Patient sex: M
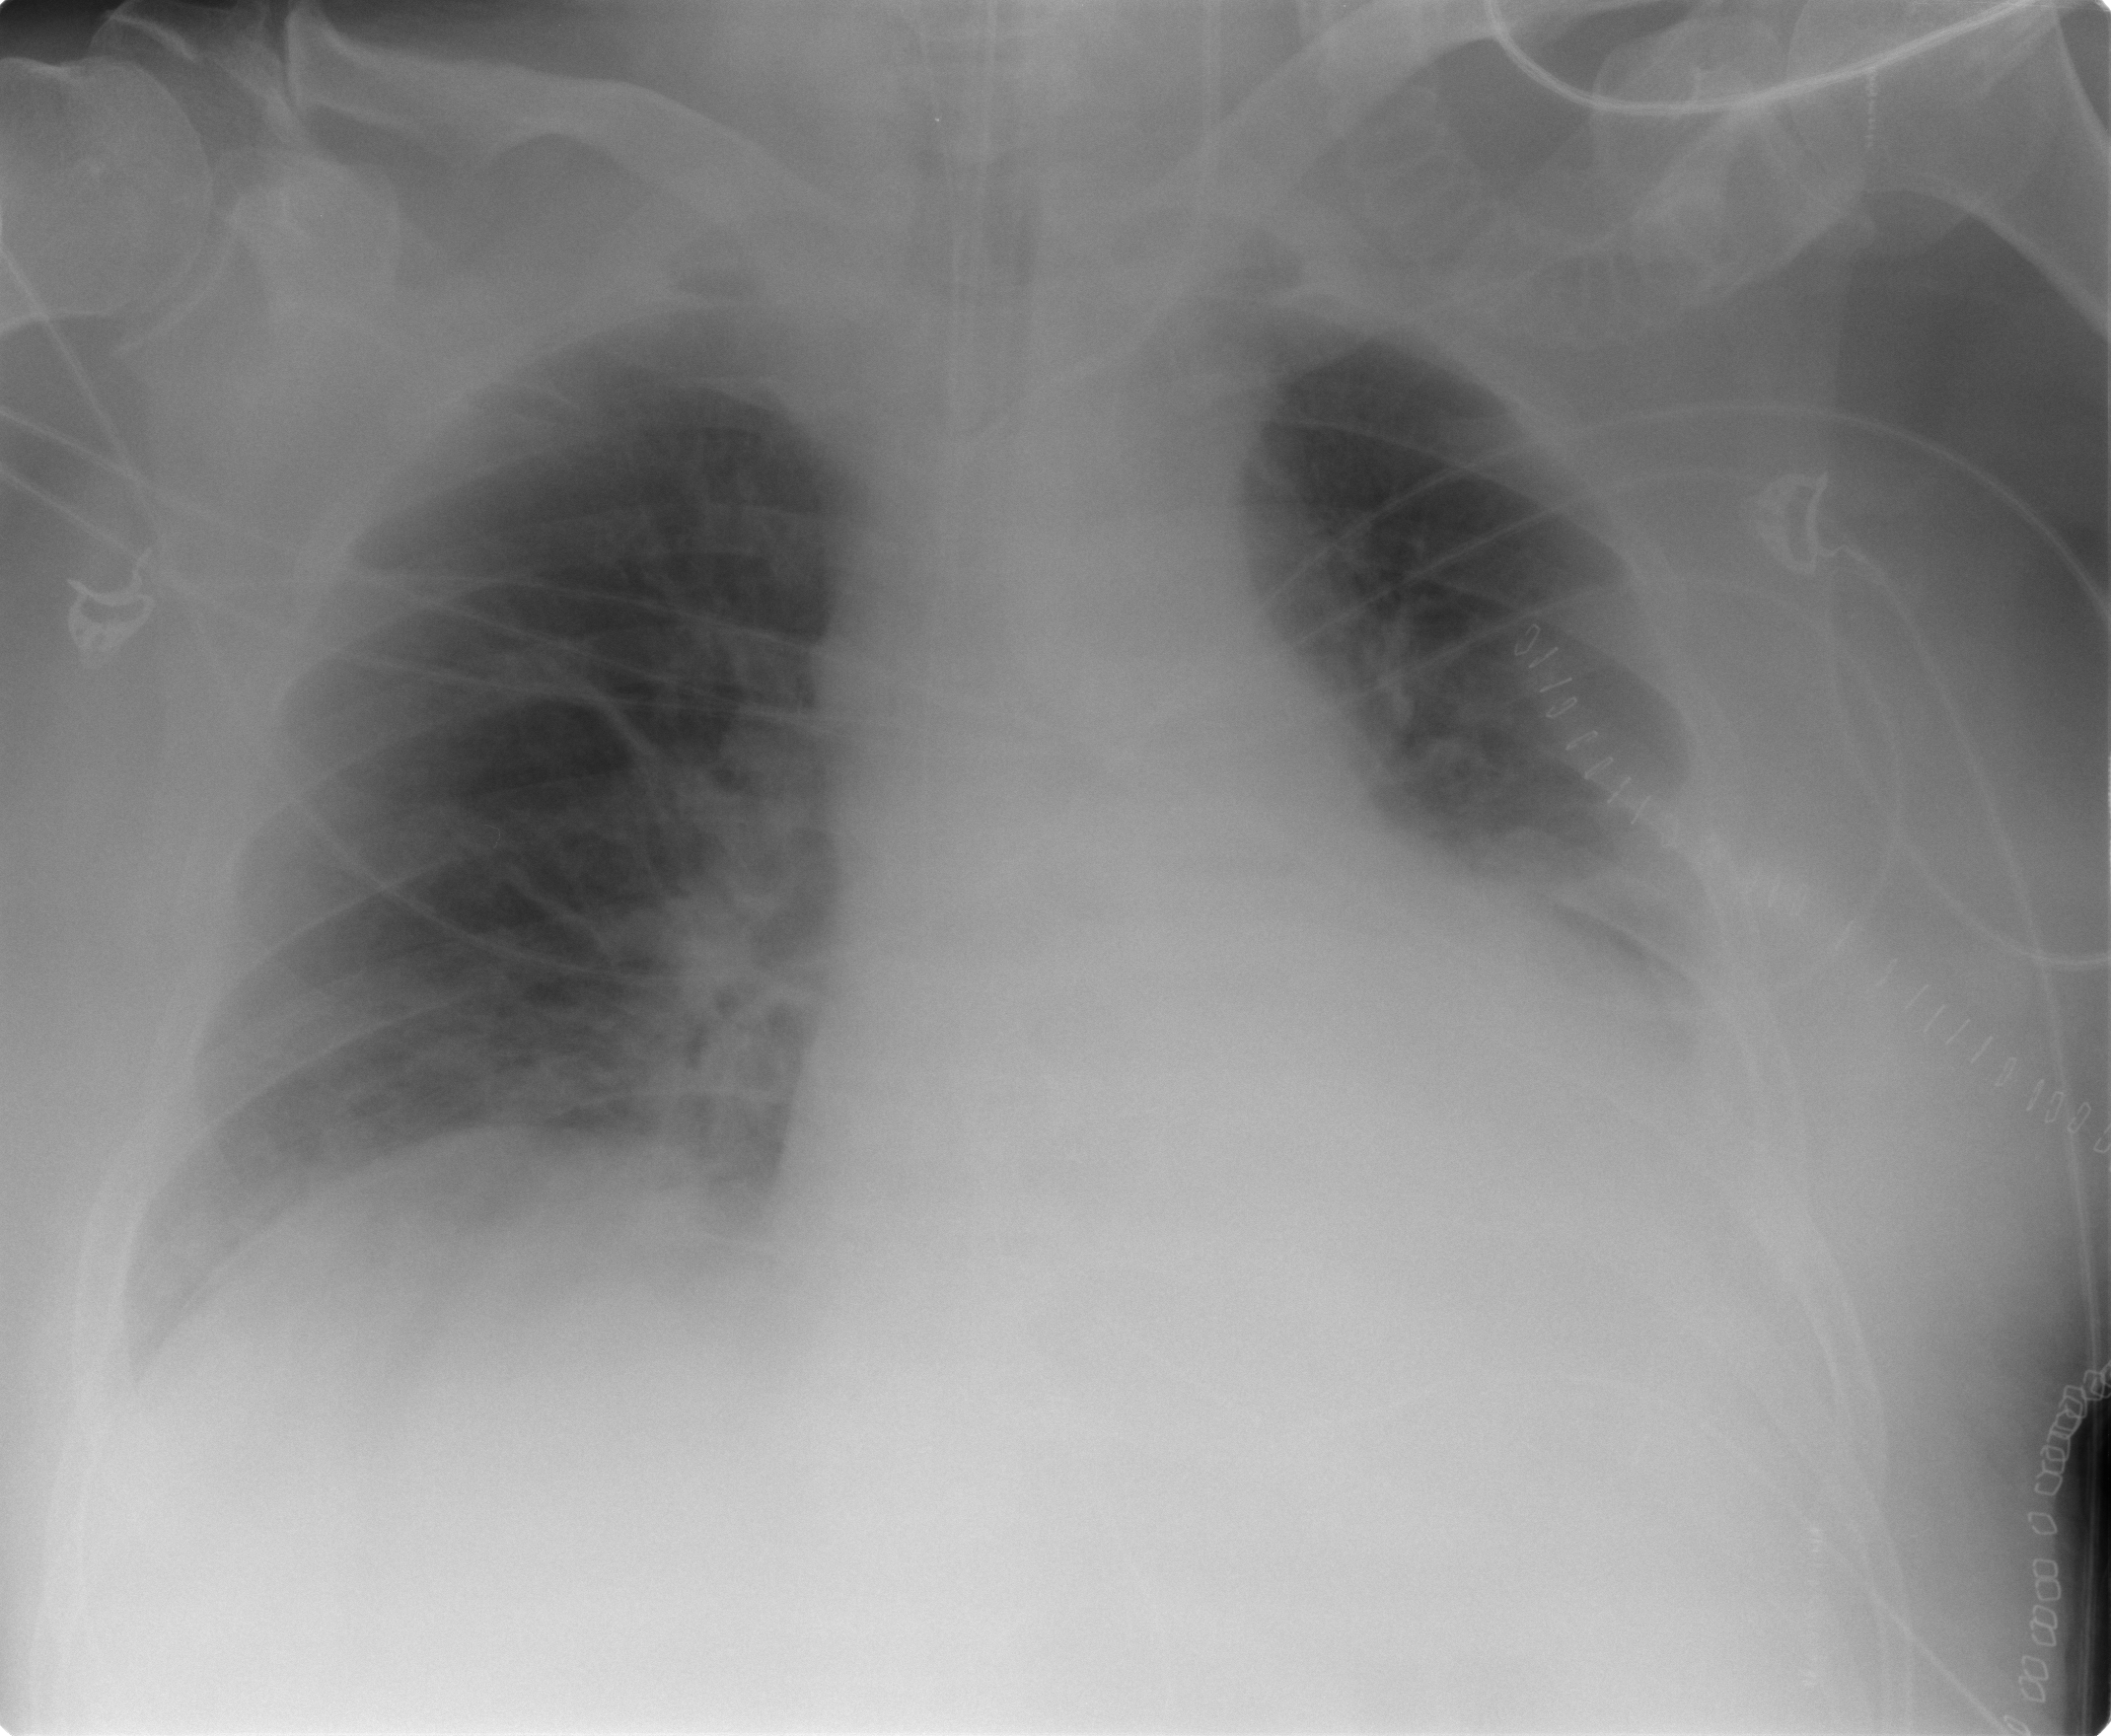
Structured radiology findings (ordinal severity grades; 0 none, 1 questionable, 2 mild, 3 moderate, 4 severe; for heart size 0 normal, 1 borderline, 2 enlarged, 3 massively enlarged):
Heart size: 2
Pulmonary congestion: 2
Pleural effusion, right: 0
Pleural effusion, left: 3
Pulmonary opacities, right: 2
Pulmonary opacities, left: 1
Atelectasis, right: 2
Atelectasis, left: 3